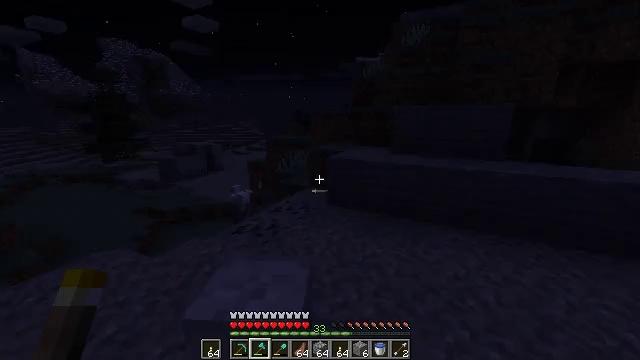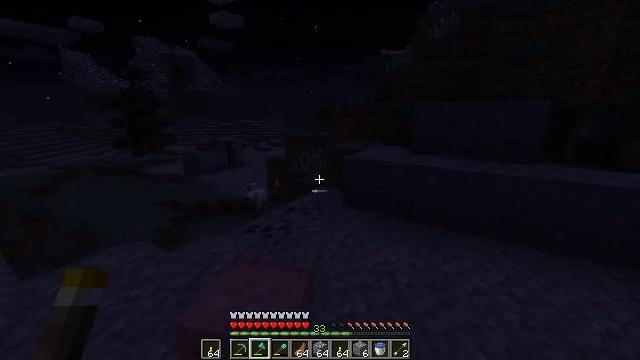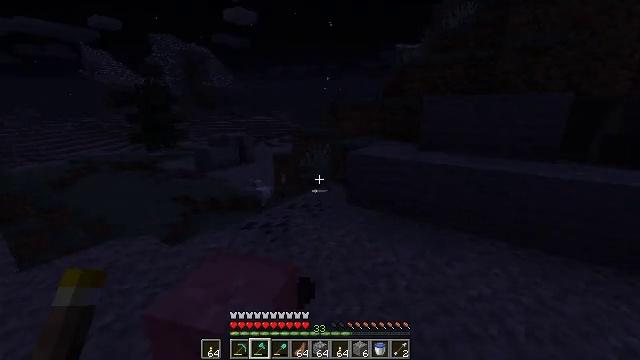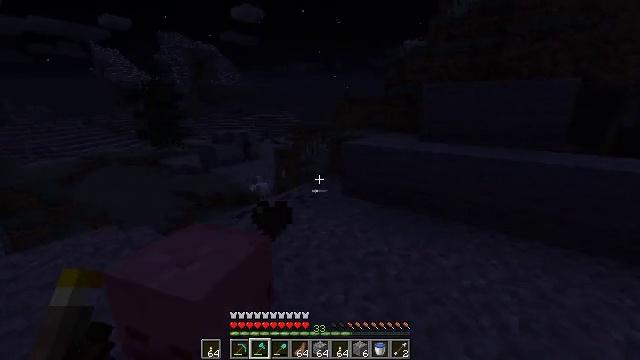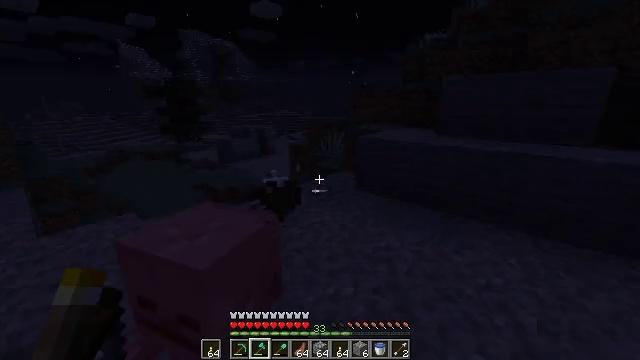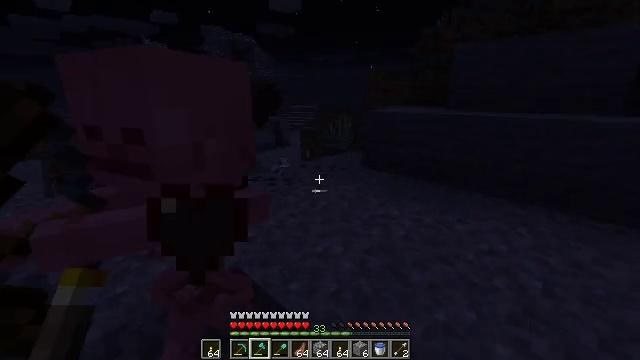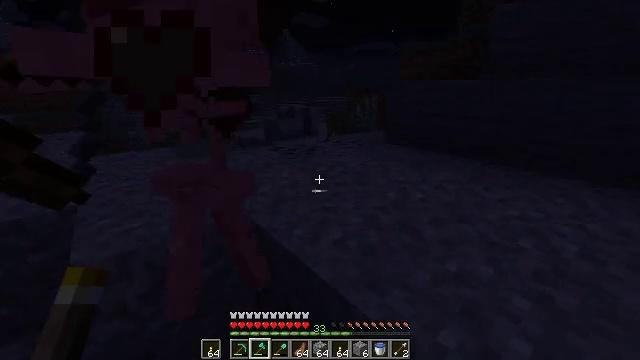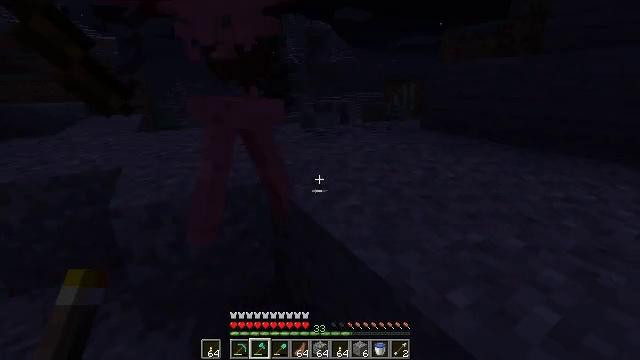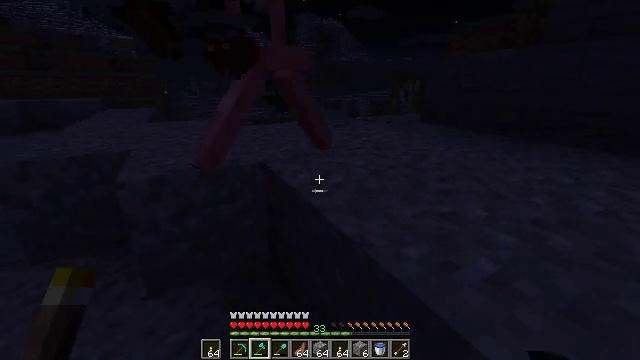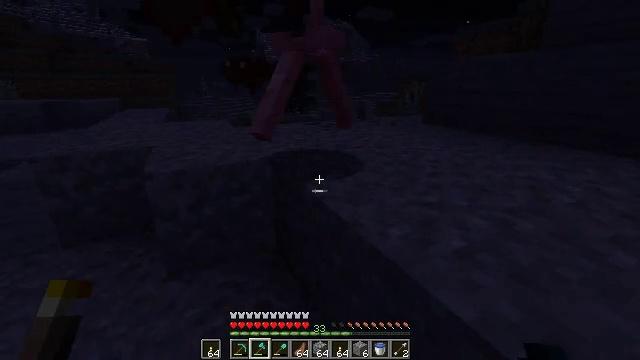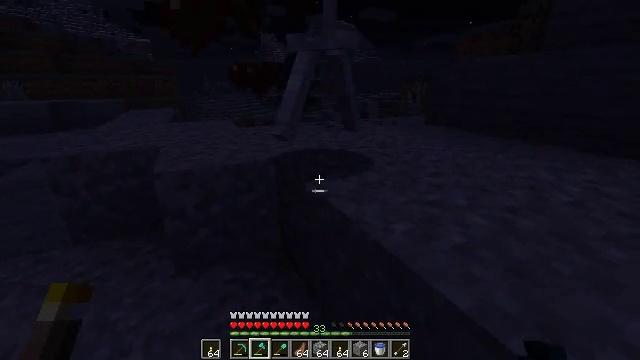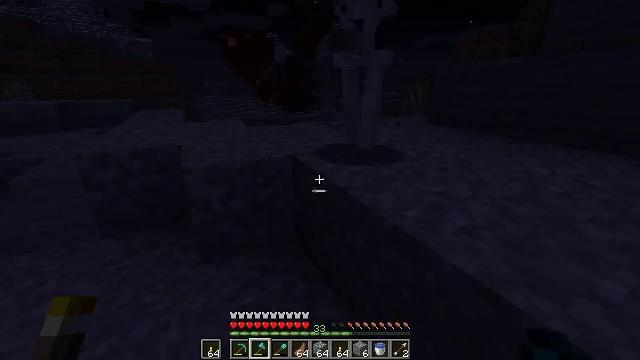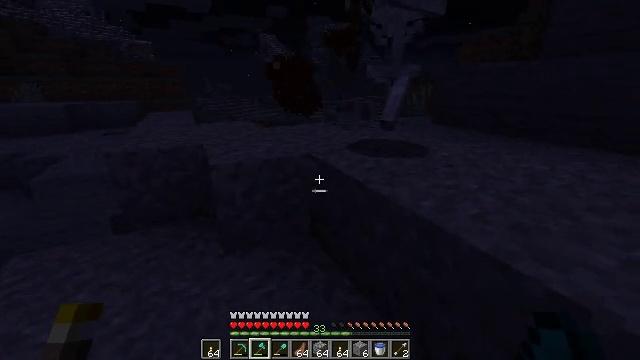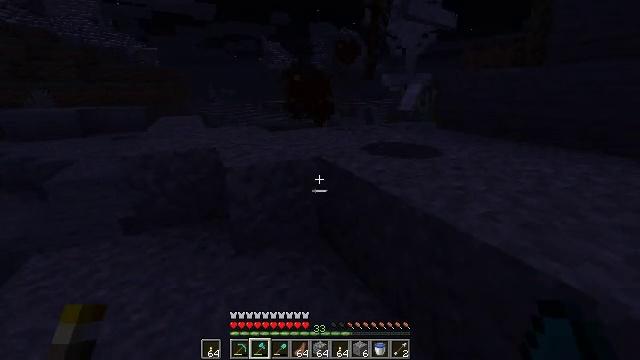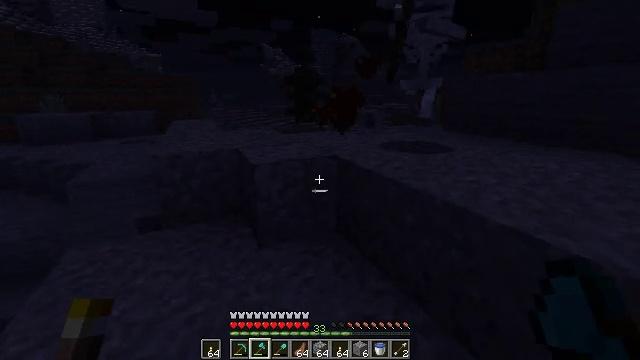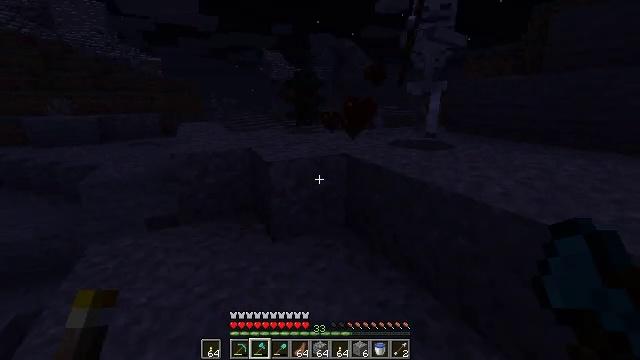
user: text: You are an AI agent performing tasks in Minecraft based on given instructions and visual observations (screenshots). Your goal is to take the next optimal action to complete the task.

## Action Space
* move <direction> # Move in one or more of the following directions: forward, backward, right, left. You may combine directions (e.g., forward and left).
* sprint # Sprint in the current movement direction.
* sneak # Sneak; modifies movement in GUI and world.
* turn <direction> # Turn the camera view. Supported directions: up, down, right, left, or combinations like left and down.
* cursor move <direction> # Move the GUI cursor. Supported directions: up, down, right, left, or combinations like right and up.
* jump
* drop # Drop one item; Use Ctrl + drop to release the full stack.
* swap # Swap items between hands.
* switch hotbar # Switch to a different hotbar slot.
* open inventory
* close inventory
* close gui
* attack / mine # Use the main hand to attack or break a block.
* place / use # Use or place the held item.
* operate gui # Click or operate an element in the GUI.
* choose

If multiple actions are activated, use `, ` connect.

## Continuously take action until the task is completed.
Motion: motion action
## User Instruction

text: Hunt the skeleton.
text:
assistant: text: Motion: move back and move right, sprint, turn left
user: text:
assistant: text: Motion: move back and move right, sprint, turn left
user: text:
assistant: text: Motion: move back and move right, sprint, turn left
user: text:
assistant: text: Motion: move back and move right, sprint, turn left
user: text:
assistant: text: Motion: move back and move right, turn left
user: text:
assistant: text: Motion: move back, turn left and down
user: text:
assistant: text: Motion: move back, turn left
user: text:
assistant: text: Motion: move back, turn left
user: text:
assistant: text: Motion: move back and move left, turn left
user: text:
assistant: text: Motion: move back and move left
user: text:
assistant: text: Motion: move back and move left
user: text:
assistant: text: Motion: move back and move left
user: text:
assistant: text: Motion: move back and move left, turn up
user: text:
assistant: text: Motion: move back and move left
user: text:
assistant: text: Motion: move back, sprint
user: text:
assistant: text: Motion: sprint, turn right and up
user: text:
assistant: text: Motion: move forward, sprint, turn right and up
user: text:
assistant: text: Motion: move forward, sprint, turn right and up
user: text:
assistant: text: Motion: move forward, sprint
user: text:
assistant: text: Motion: move forward and move right, sprint, jump
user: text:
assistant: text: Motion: move forward and move right, sprint, jump
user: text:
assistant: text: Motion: move forward, sprint, jump
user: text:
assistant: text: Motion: move forward, sprint, turn left, jump
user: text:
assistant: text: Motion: move forward, sprint, turn left, jump
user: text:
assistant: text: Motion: move forward, sprint, turn left
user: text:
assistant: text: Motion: move forward, sprint, turn left
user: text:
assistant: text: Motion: move forward, sprint, turn left
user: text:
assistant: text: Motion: move forward, sprint, turn left
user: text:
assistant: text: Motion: move forward, sprint, turn left
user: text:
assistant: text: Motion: move forward, sprint, turn left